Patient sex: F
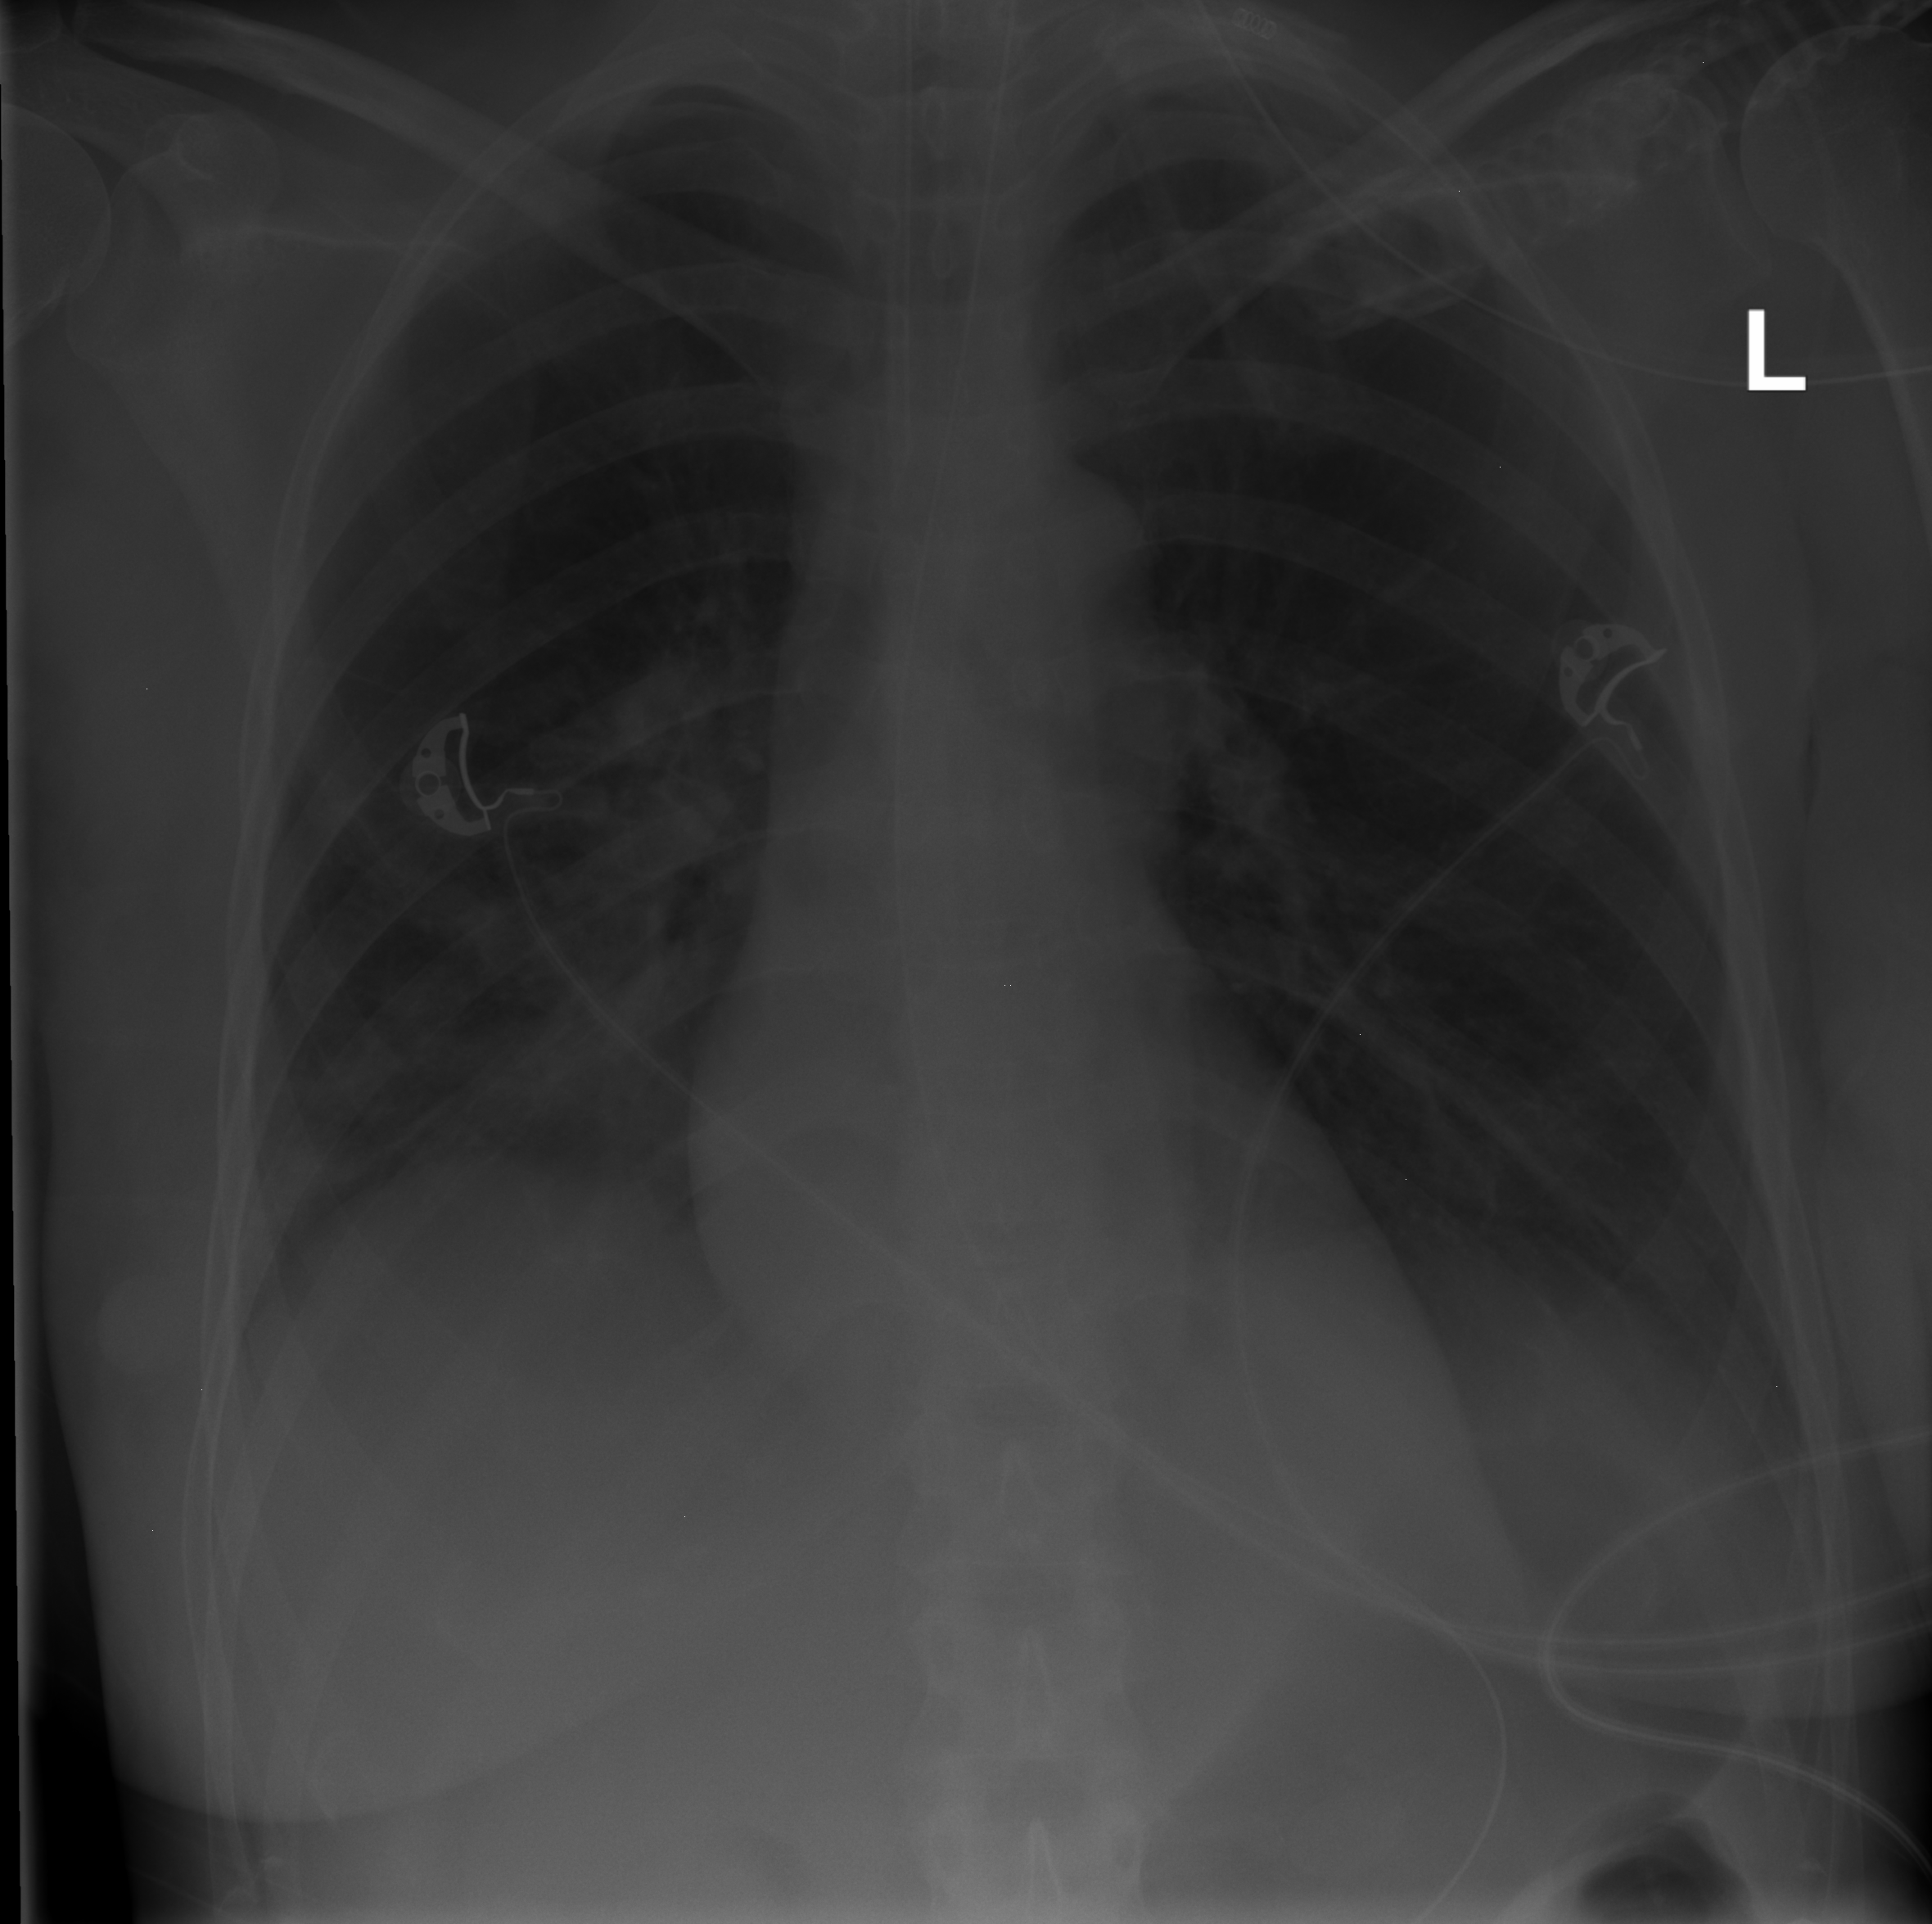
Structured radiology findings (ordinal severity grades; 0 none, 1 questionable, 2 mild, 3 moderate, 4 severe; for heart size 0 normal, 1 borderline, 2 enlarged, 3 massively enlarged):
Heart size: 0
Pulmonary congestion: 0
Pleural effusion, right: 0
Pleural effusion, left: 0
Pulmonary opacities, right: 2
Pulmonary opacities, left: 1
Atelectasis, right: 0
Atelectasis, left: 0